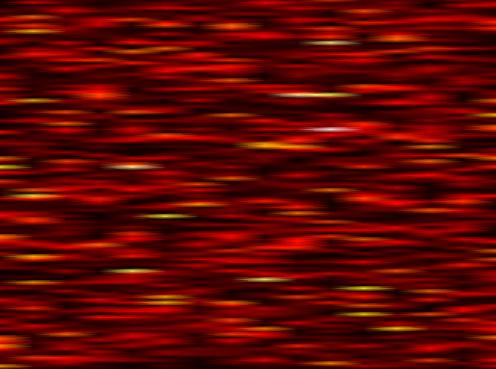
Label: OFDM